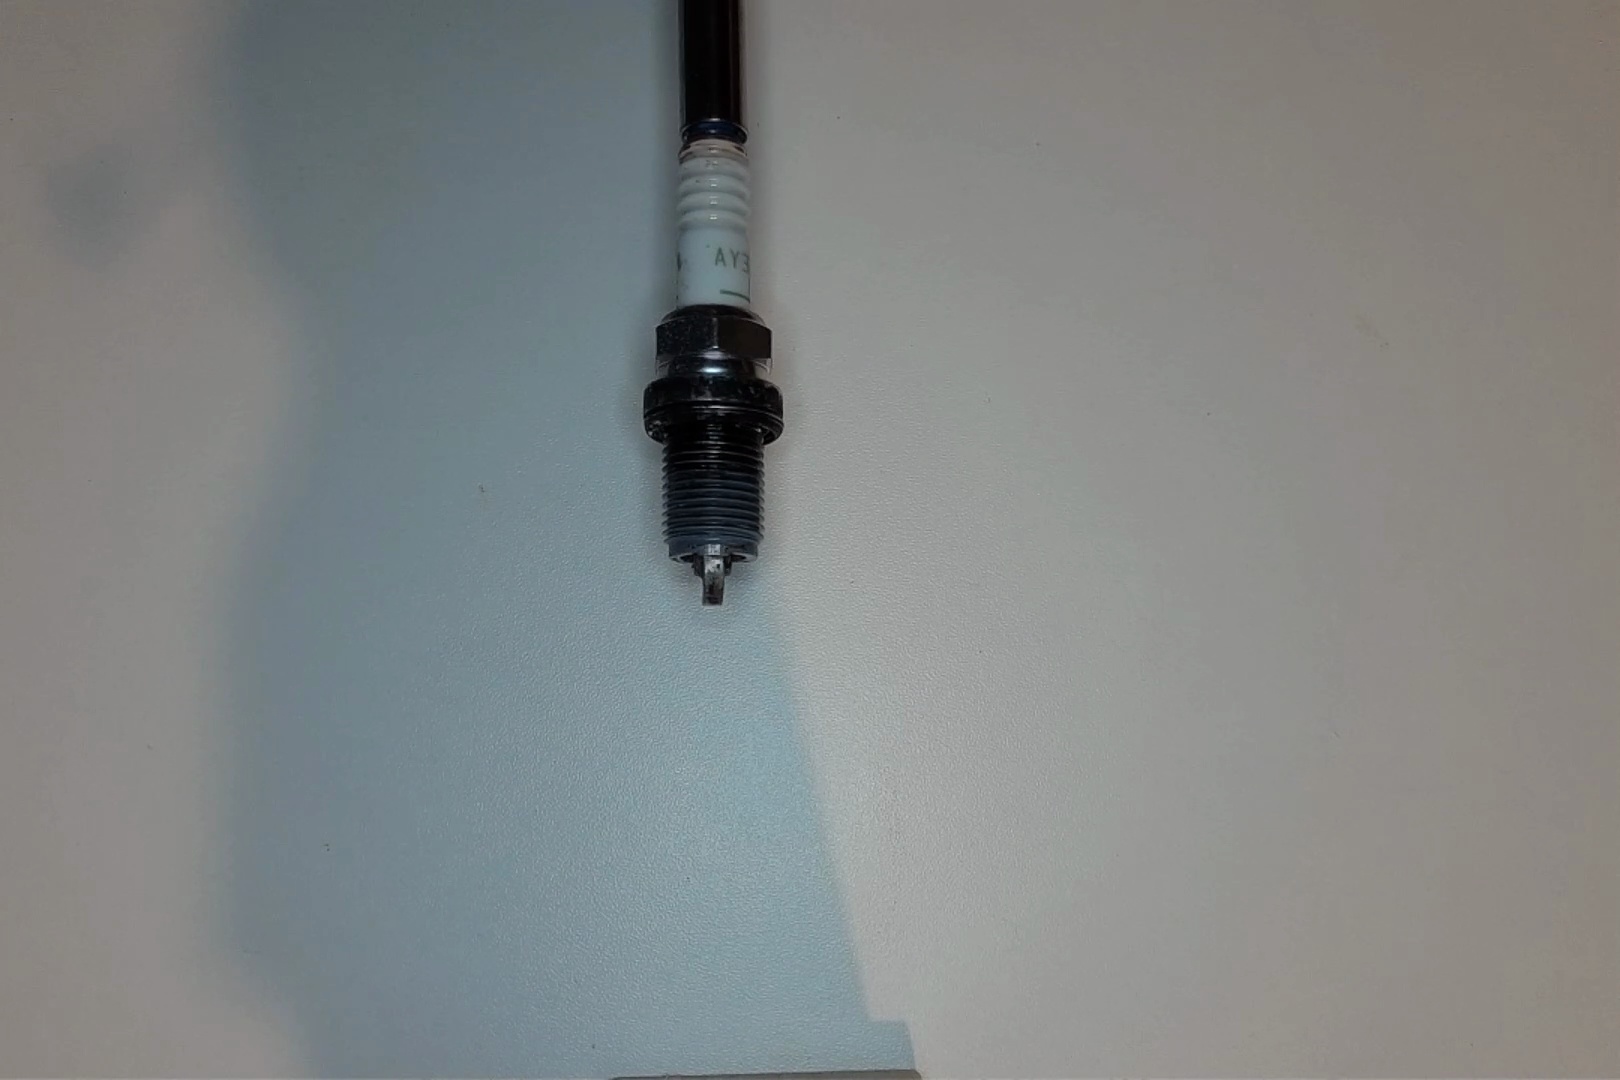
Label: anomaly